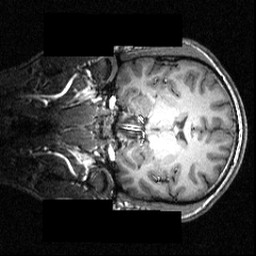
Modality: T1w
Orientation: coronal
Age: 27
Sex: male
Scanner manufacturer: siemens
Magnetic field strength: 3.951 T
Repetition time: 1.5 s
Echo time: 0.00335 s